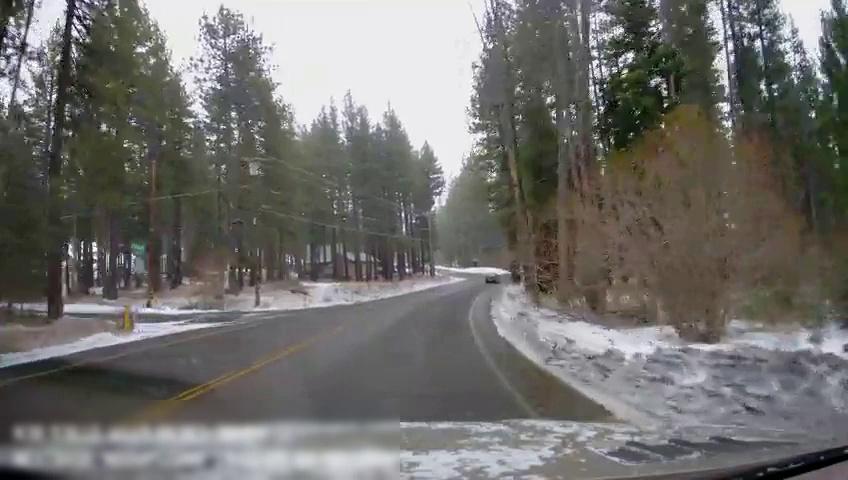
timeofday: Day
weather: Snowy
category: Drivable Space
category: Vehicles | SUV
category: Lanes | Current Lane
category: Lanes | Current Lane
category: Lanes | Alternate Lane